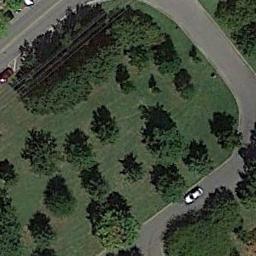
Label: meadow